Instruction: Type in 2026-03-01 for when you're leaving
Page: home
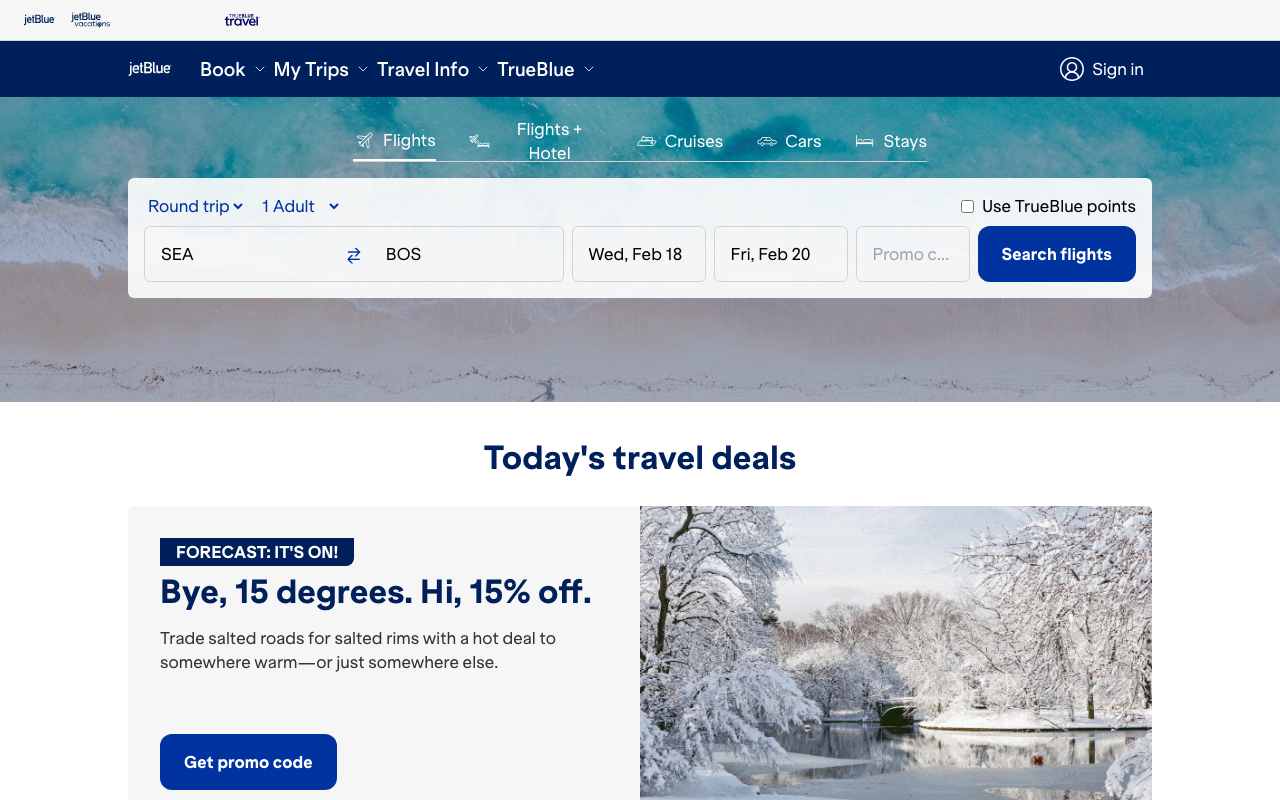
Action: type